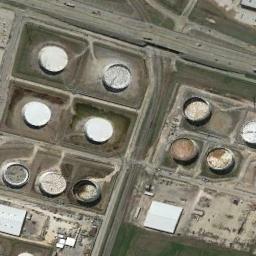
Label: storage_tank